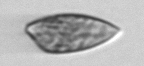
Label: Prorocentrum_dentatum